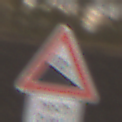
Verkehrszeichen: Gefaelle10
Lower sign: LaengeEinerStrecke4
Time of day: MorningAfternoon
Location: Outdoor (Nature)
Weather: Overcast
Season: NotSpecified
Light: Natural